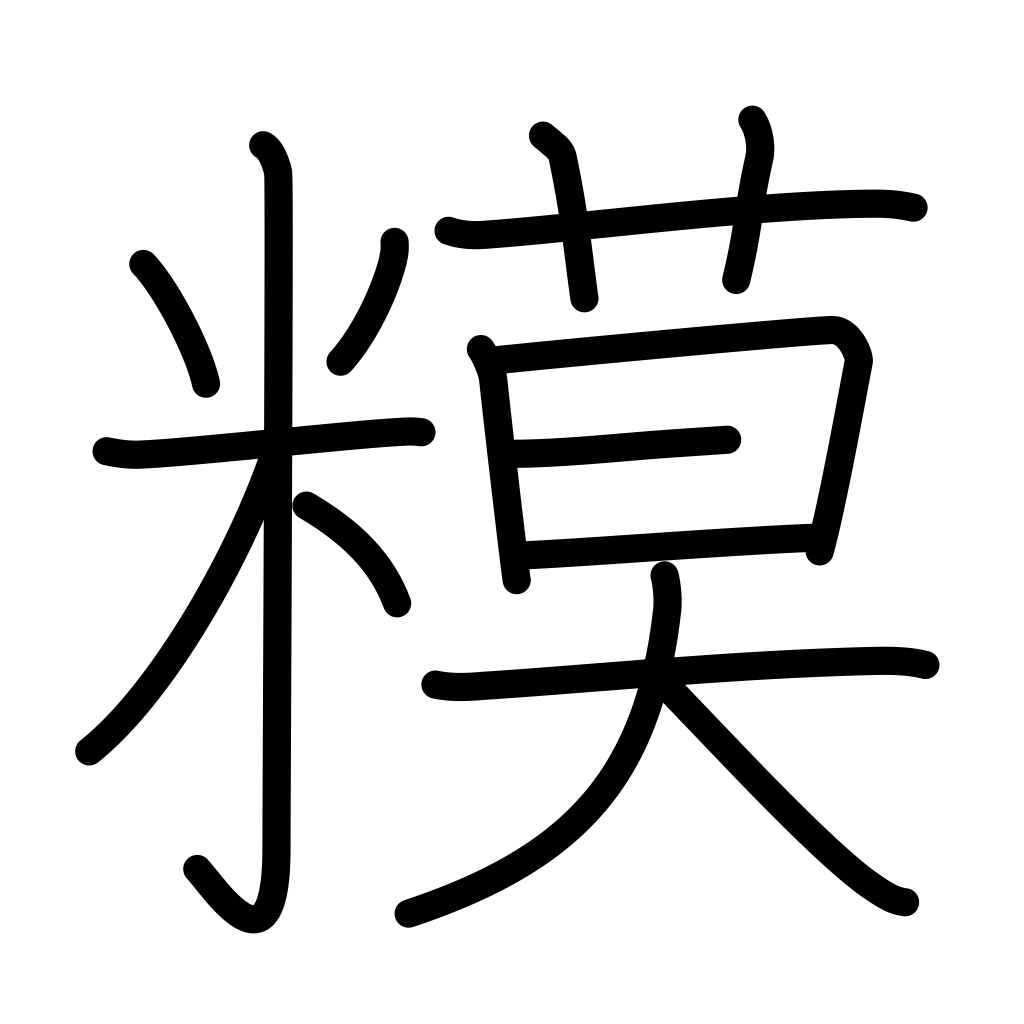
Meaning: rice snacks